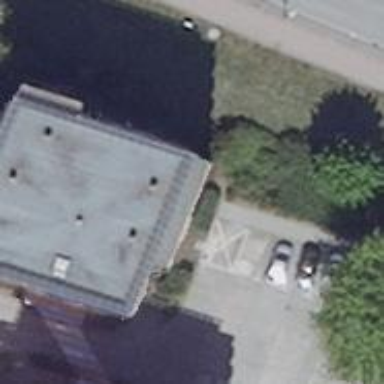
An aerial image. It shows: Residential building with flat grey roof.